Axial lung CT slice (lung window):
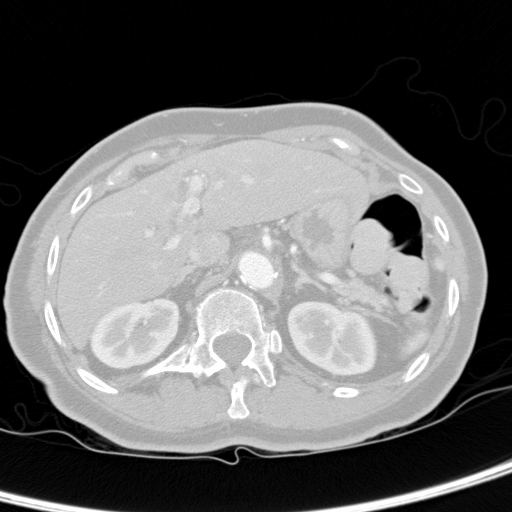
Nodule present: no